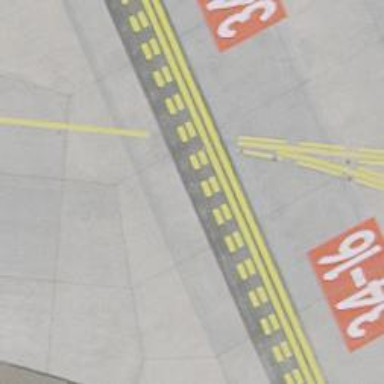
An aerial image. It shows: Runway holding position.